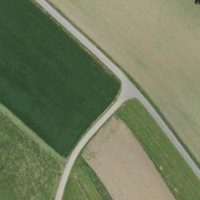
EUNIS habitat code: 52
Species observed at this site:
Oenanthe oenanthe